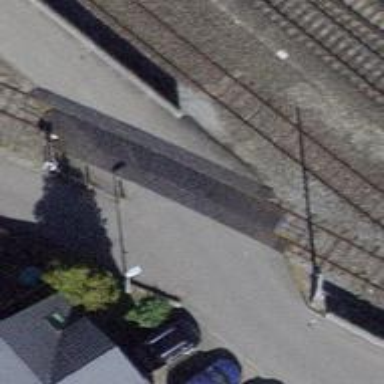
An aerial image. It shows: Railway level crossing.